Question: i have DataTable which can have semi-duplicate rows. In the picture example two highlighted rows have all the same values but the amounts in 'Amount' columns. I would need to identify those rows and sum the amount $. Data comes from text file and there is no key to uniquely identify rows.

I looked at some answers like this one
<URL> but in my case would need to match on not just one column but 10.
Also I tried different LINQ queries but was not successful in getting far.
This is the SQL query which does the job:
'''
SELECT [Date1],[Date2],[Date3]
,SUM([Amount1]) as Summary1
,SUM([Amount2]) as Summary2
,SUM([Amount3]) as Summary3
,[col1],[col2],[Rate1],[Rate2],[Rate3],[product],[comment]
FROM [Table]
group by [Date1],[Date2],[Date3],[col1],[col2],[Rate1],[Rate2],[Rate3],[product],[comment]
'''
: Just to clarify, SQL query was an example of how I could get a successful results if I was querying SQL table.
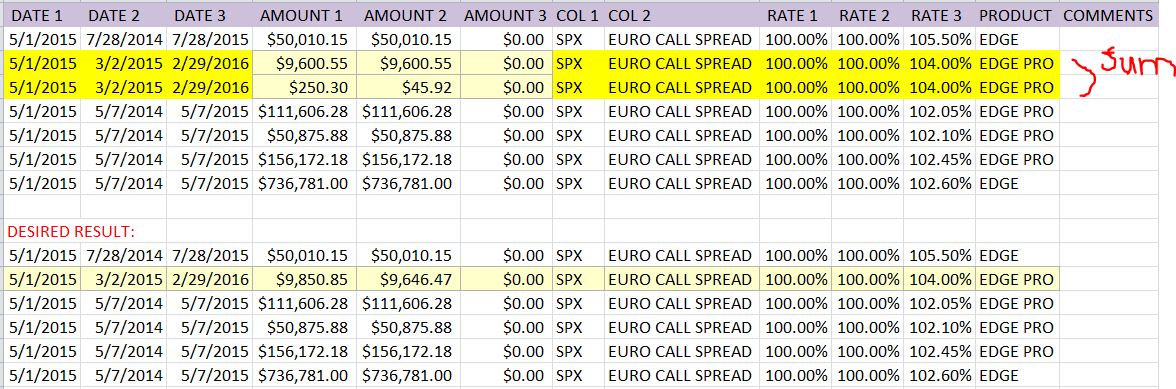
Answer: This is how you would do it with EF:
'''
var result=db.Table
.GroupBy(r=>new {
r.Date1,
r.Date2,
r.Date3,
r.col1,
r.col2,
r.Rate1,
r.Rate2,
r.Rate3,
r.product,
r.comment},
p=>new {
p.Amount1,
p.Amount2,
p.Amount3},
(key,vals)=>new {
key.Date1,
key.Date2,
key.Date3,
Amount1=vals.Sum(v=>v.Amount1),
Amount2=vals.Sum(v=>v.Amount2),
Amount3=vals.Sum(v=>v.Amount3),
key.col1,
key.col2,
key.Rate1,
key.Rate2,
key.Rate3,
key.product,
key.comments}
);
'''
Slight modification if you are actually doing it from a dataTable:
'''
var result=dt.AsEnumerable()
.GroupBy(d=>new {
Date1=d.Field<datetime>("Date1"),
Date2=d.Field<datetime>("Date2"),
Date3=d.Field<datetime>("Date3"),
col1=d.Field<string>("col1"),
col2=d.Field<string>("col2"),
Rate1=d.Field<decimal>("Rate1"),
Rate2=d.Field<decimal>("Rate2"),
Rate3=d.Field<decimal>("Rate3"),
product=d.Field<string>("product"),
comments=d.Field<string>("comments")},
p=>new {
Amount1=p.Field<decimal>("Amount1"),
Amount2=p.Field<decimal>("Amount2"),
Amount3=p.Field<decimal>("Amount3")},
(key,vals)=>new {
key.Date1,
key.Date2,
key.Date3,
Amount1=vals.Sum(v=>v.Amount1),
Amount2=vals.Sum(v=>v.Amount2),
Amount3=vals.Sum(v=>v.Amount3),
key.col1,
key.col2,
key.Rate1,
key.Rate2,
key.Rate3,
key.product,
key.comments}
);
'''
If you need the result as a datatable, you can use one of the many List To Datatable extension methods out there. Just add ".ToList().AsDataTable()" at the end of the above query to get it back into a datatable.